Interaction volume radius: 5 \u00c5
Interaction volume height: 10 \u00c5
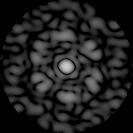
Disorder parameter: 0.5908